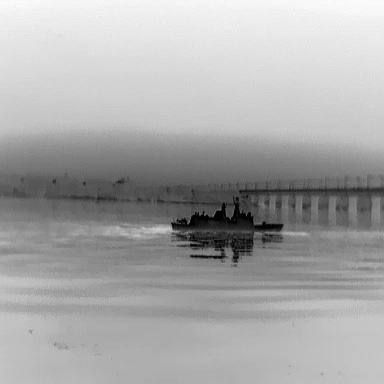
There is a warship in the infrared image.